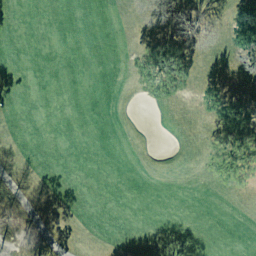
Label: golf course